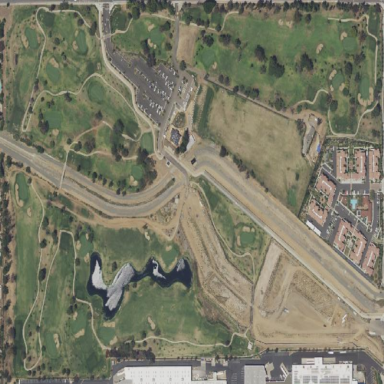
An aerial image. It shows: Golf course.